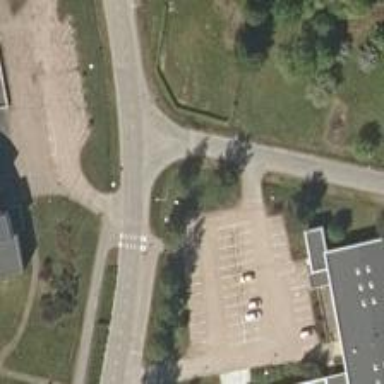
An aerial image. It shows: Cycleway.